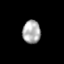
Tissue: skin
Cell type: Fibroblasts
Senescence score: 0.787
Nuclear area (px): 409
Mean DAPI intensity: 173.65